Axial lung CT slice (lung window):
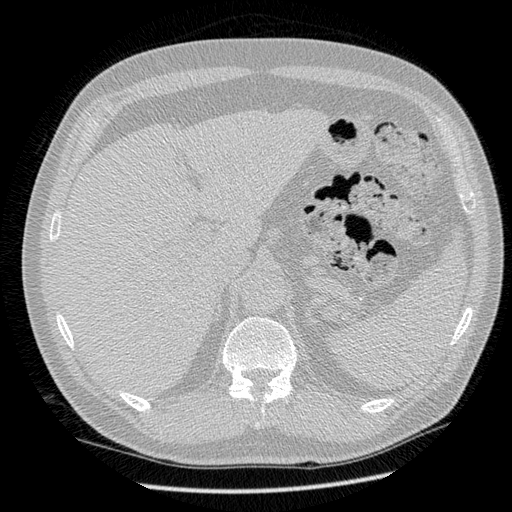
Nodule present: no